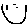
Label: smiley face